Interaction volume radius: 10 \u00c5
Interaction volume height: 25 \u00c5
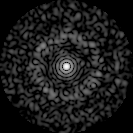
Disorder parameter: 0.843